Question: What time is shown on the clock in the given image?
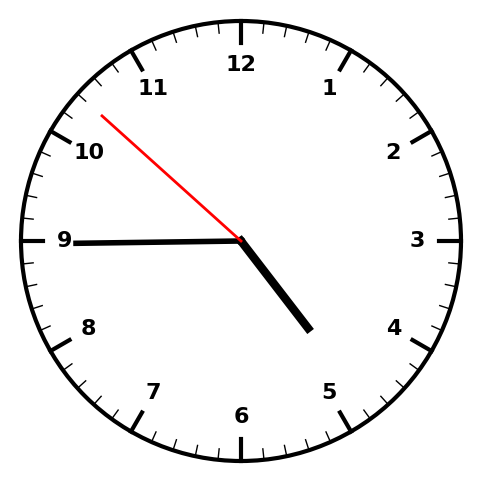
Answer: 04:44:52